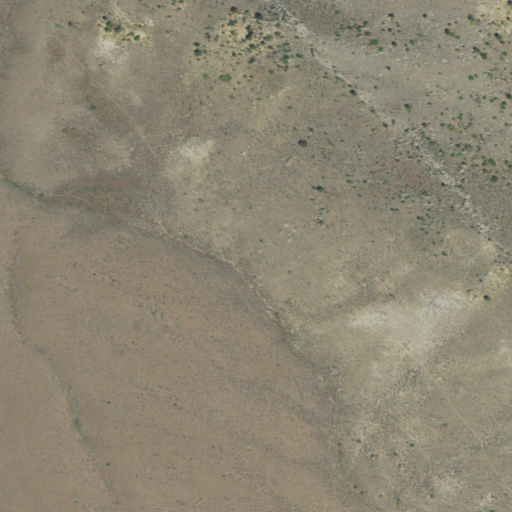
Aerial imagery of ridge(s) in Wyoming named Chinese Wall containing only shrub